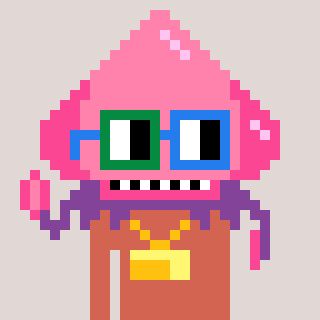
a pixel art character with square green and blue glasses, a squid-shaped head and a peachy-colored body on a warm background